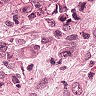
Metastatic tissue present: yes